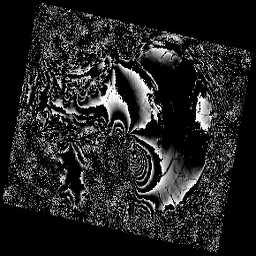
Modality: T2starw
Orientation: sagittal
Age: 29
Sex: female
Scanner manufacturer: siemens
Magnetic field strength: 3 T
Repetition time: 0.064 s
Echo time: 0.035 s